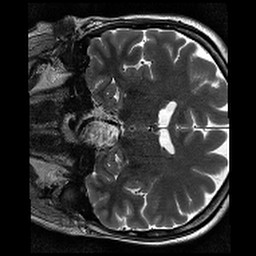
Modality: T2w
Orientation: coronal